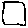
Label: square